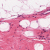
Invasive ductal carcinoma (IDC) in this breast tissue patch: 0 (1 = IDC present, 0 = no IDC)